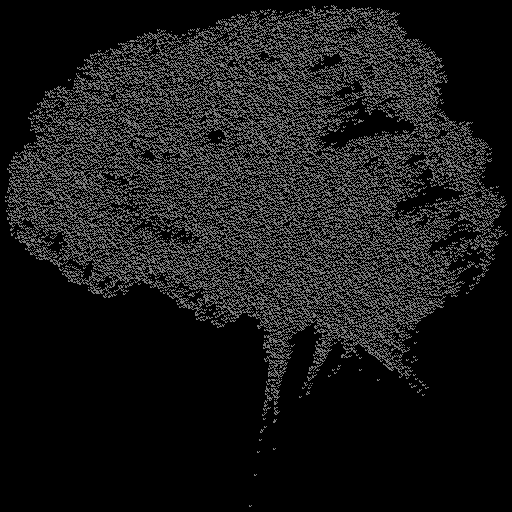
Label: broccoli